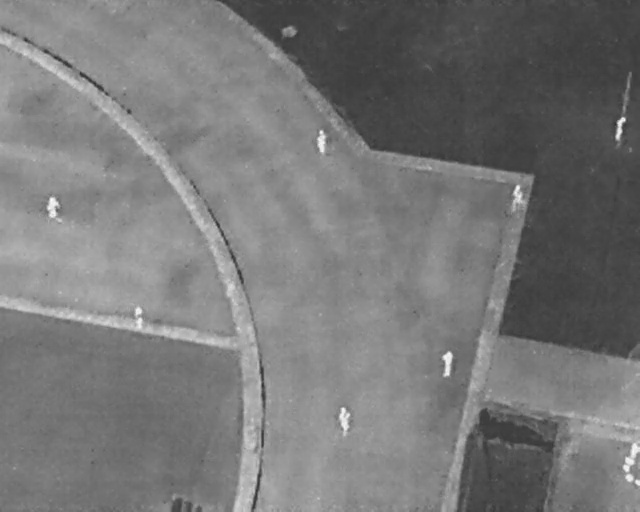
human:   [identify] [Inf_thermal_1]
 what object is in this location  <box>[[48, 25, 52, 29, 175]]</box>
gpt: <ref>1 large person at the top</ref>

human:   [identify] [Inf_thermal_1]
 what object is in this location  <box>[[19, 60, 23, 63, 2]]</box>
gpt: <ref>1 medium person at the left</ref>

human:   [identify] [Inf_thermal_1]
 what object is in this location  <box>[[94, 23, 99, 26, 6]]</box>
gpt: <ref>1 large person at the top right</ref>